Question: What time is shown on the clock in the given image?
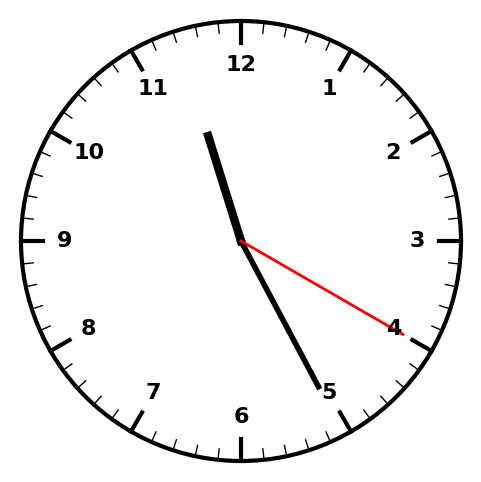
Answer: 11:25:20